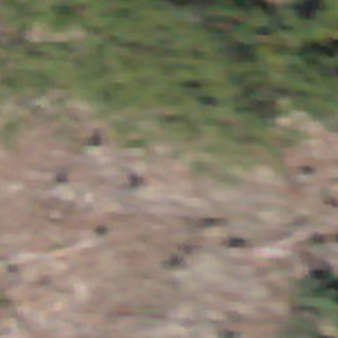
Label: other